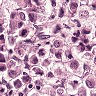
Metastatic tissue present: yes